Question: I am setting 'UITableView' grouped image but it showing all over the table i want that it should like
below in second table it should background image only the area of cells and tables not that grey border which are in second table thanks.

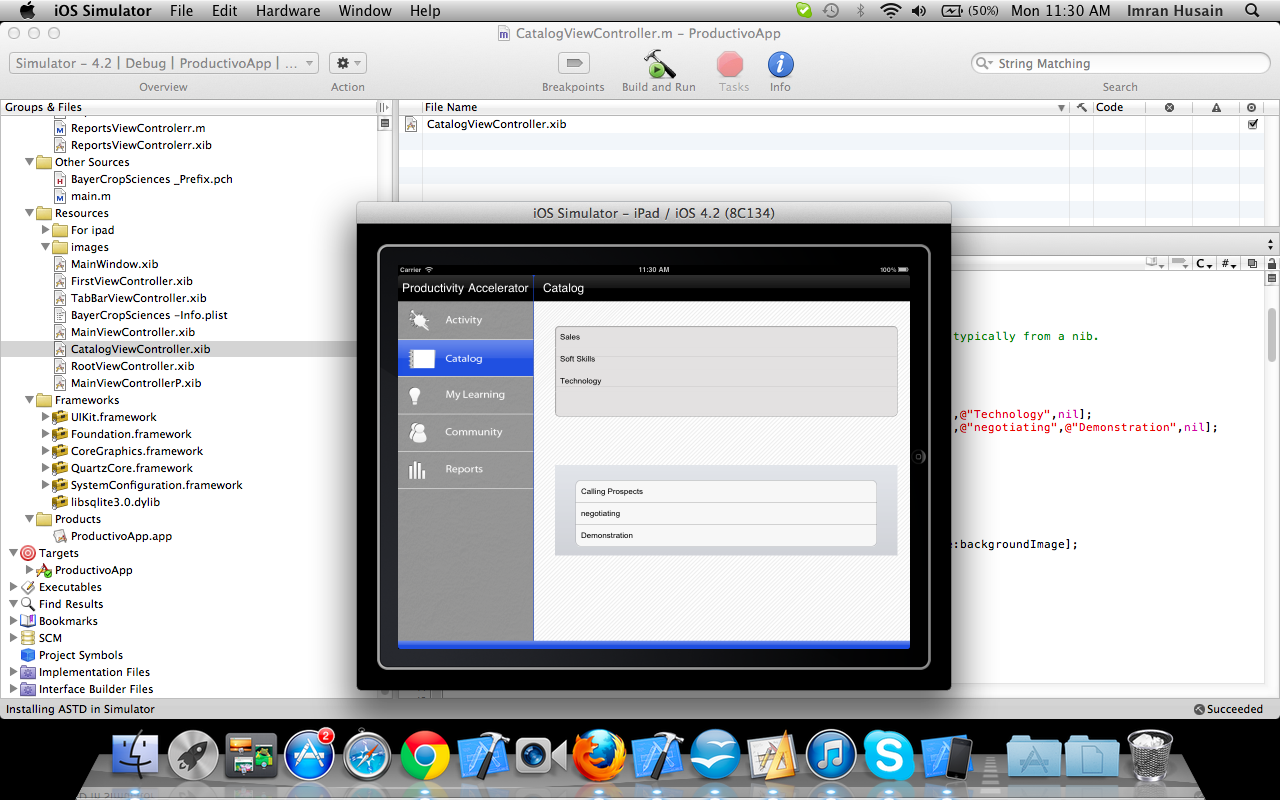
Answer: Use Following code.
'''
self.tableView.backgroundColor = [UIColor colorWithPatternImage:[UIImage imageNamed:@"Background.png"]];
'''
For Another way to set backgroung image for grouped 'UITableView' read <URL>